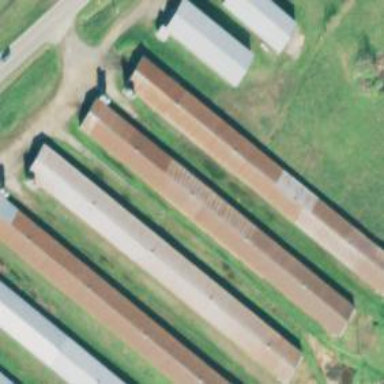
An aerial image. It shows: Farm auxiliary building.